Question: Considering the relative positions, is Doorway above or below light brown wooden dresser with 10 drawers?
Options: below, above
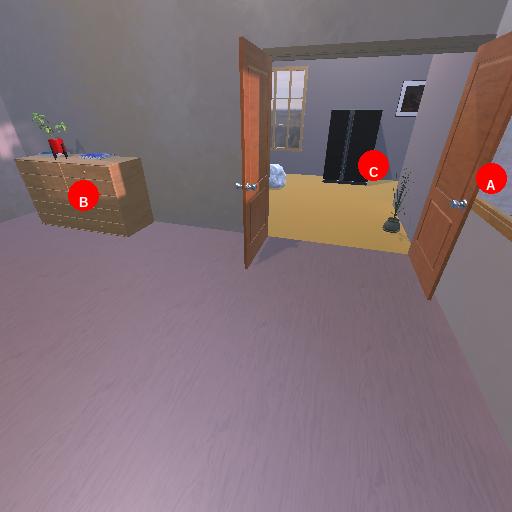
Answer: below